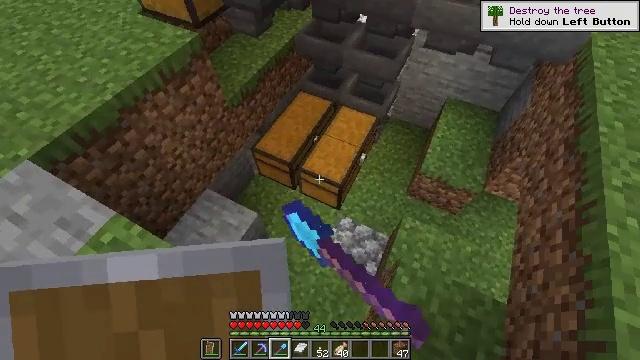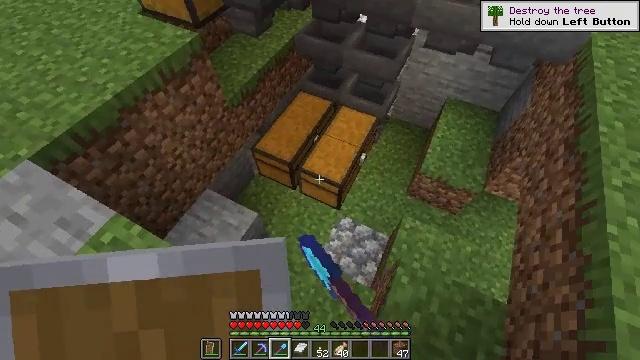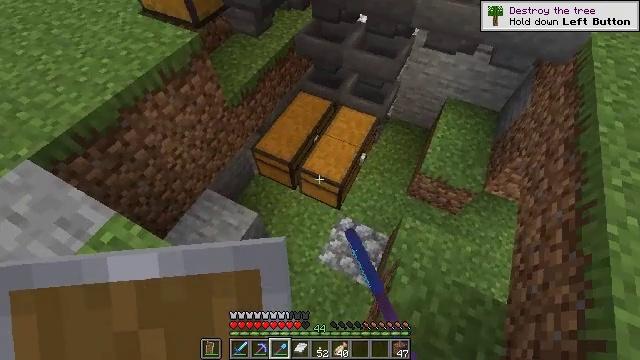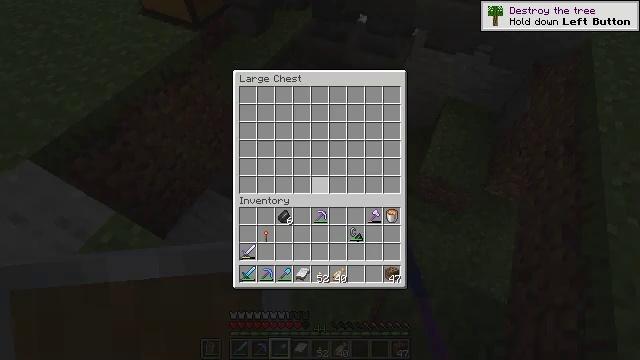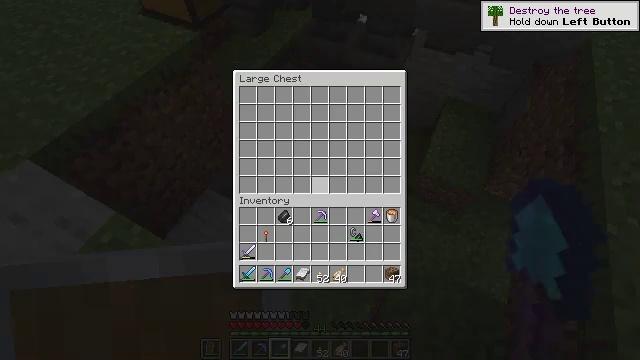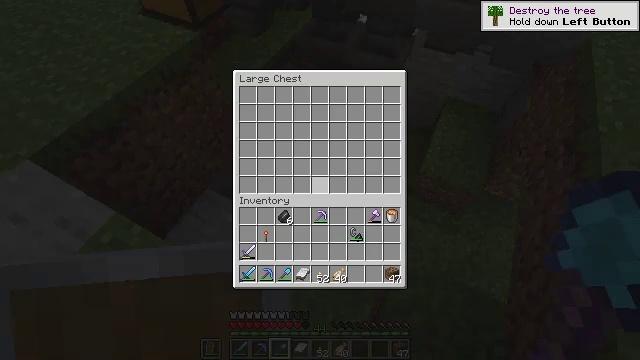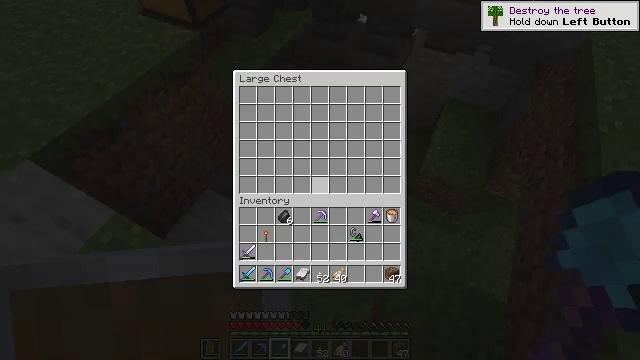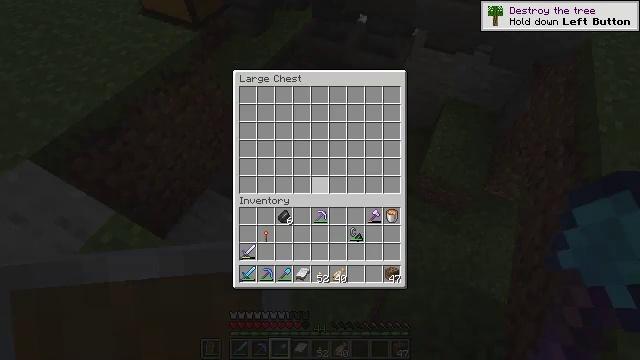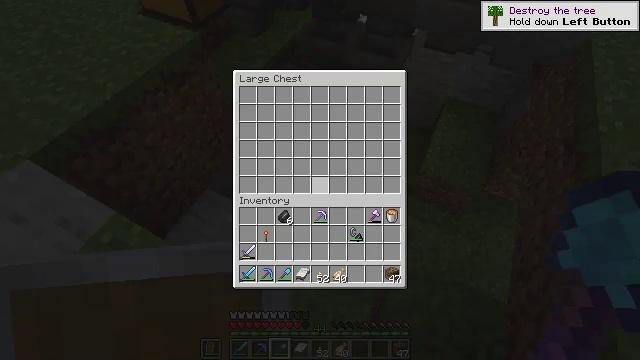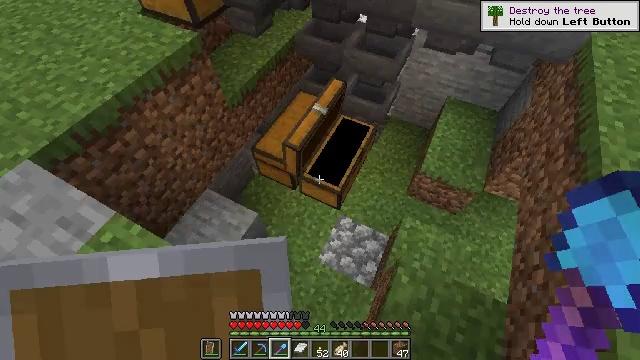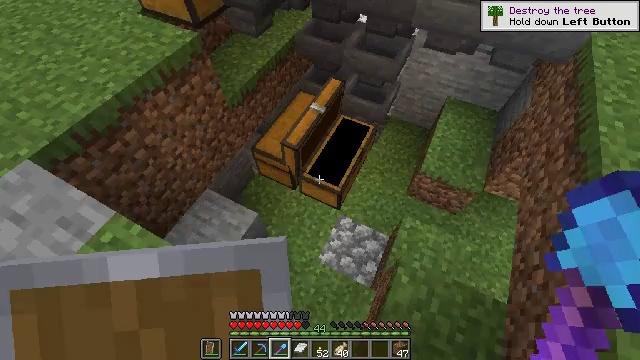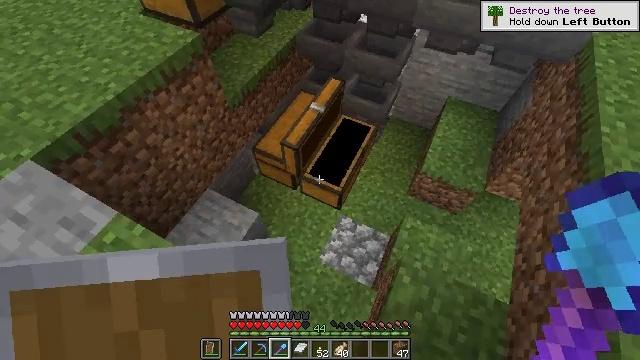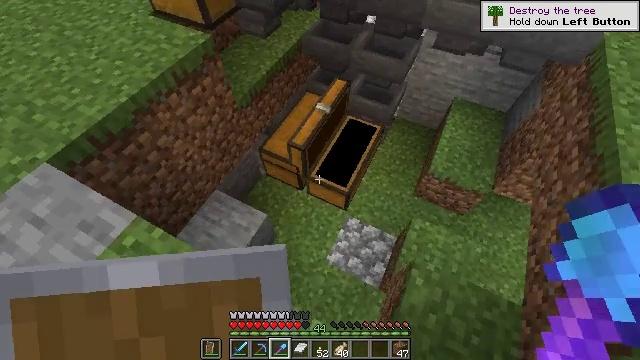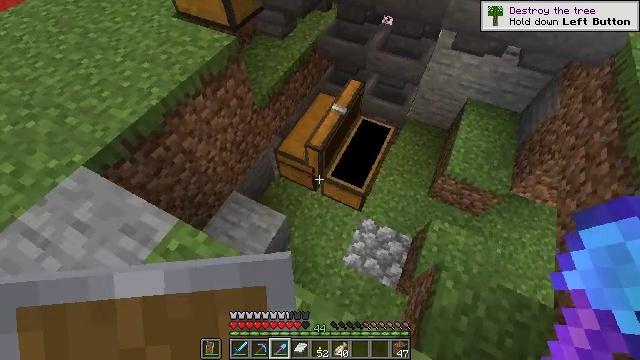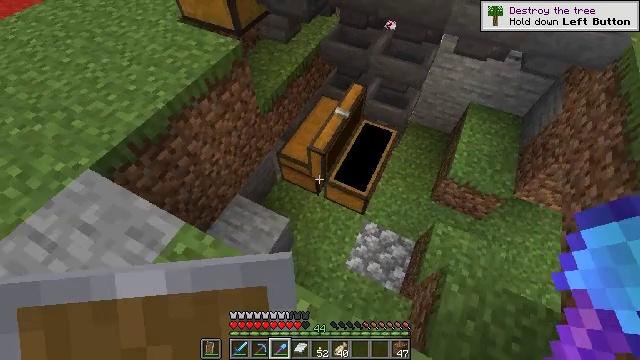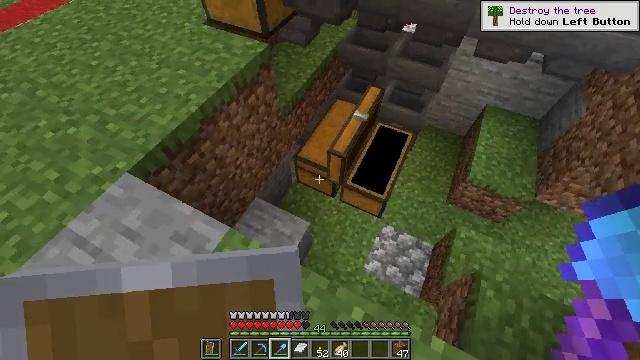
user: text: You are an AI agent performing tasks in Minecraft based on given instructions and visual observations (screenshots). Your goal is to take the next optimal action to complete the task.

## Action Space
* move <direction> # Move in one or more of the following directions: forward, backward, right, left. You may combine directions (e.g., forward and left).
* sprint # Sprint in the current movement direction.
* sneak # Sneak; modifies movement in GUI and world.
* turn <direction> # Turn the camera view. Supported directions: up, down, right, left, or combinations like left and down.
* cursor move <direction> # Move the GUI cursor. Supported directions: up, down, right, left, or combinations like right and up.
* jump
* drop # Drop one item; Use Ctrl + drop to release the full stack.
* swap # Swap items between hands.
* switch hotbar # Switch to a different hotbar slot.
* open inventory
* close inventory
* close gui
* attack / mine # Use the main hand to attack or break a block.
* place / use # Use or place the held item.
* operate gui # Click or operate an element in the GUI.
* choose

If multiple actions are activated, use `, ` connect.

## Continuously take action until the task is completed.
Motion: motion action
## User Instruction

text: Break the observer to move it.
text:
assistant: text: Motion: no_op
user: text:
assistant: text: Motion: no_op
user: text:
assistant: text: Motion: open gui
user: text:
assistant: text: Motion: no_op
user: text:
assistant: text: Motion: no_op
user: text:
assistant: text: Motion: no_op
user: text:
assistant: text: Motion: no_op
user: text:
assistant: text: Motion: no_op
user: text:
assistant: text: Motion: no_op
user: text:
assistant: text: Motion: close gui
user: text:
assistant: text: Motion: move left
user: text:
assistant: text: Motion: move left
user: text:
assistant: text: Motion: move left
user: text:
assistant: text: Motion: move left
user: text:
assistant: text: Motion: move forward and move left
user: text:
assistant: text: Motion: move forward and move left
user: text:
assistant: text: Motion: move forward and move left
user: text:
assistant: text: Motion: turn right
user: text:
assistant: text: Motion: turn right
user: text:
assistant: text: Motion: turn right
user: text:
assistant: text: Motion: turn right
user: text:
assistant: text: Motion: turn right
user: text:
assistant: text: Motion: turn right
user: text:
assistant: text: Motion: use / place
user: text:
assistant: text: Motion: use / place
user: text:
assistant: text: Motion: no_op
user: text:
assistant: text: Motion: no_op
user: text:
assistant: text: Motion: no_op
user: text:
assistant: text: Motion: no_op
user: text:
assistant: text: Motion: no_op